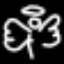
Label: angel